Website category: sports
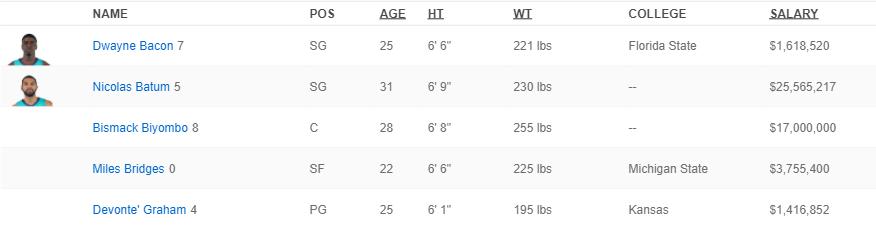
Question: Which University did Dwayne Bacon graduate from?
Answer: Florida State

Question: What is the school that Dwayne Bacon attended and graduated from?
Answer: Florida State

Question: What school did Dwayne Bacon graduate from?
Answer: Florida State

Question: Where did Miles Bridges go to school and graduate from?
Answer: Michigan State

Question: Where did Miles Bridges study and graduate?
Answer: Michigan State

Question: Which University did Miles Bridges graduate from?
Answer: Michigan State

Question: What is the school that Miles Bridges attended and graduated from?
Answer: Michigan State

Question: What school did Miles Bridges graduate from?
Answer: Michigan State

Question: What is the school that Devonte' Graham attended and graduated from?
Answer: Kansas

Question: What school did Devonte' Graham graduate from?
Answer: Kansas

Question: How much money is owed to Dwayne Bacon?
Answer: $1,618,520

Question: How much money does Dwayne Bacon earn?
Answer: $1,618,520

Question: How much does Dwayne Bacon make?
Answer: $1,618,520

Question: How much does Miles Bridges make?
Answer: $3,755,400

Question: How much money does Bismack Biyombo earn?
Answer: $17,000,000

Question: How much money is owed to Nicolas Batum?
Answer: $25,565,217

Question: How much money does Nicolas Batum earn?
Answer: $25,565,217

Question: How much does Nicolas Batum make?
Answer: $25,565,217

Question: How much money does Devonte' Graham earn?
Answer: $1,416,852

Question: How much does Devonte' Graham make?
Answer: $1,416,852

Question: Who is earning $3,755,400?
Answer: Miles Bridges

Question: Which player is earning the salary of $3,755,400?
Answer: Miles Bridges

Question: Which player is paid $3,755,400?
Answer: Miles Bridges

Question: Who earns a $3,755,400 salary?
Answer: Miles Bridges

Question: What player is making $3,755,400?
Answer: Miles Bridges

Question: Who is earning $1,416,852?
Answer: Devonte' Graham

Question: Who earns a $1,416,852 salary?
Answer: Devonte' Graham

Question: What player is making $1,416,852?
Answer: Devonte' Graham

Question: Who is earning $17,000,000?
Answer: Bismack Biyombo

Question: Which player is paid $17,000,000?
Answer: Bismack Biyombo

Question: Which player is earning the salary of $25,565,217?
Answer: Nicolas Batum

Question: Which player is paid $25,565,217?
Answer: Nicolas Batum

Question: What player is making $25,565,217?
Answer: Nicolas Batum

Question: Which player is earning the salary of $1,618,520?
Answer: Dwayne Bacon

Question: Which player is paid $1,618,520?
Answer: Dwayne Bacon

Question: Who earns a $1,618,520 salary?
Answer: Dwayne Bacon

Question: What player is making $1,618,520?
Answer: Dwayne Bacon

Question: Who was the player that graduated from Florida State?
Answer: Dwayne Bacon

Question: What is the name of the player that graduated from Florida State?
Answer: Dwayne Bacon

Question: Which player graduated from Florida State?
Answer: Dwayne Bacon

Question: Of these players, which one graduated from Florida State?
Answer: Dwayne Bacon

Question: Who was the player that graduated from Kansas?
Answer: Devonte' Graham

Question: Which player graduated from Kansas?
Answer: Devonte' Graham

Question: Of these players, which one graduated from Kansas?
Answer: Devonte' Graham

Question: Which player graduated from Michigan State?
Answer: Miles Bridges

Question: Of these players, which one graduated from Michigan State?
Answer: Miles Bridges